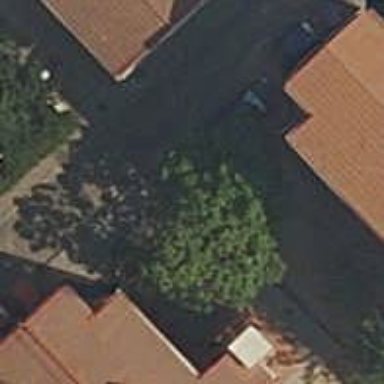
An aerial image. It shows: Living street with unpaved surface.